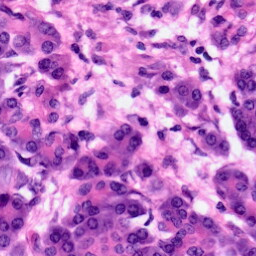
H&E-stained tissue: Pancreatic